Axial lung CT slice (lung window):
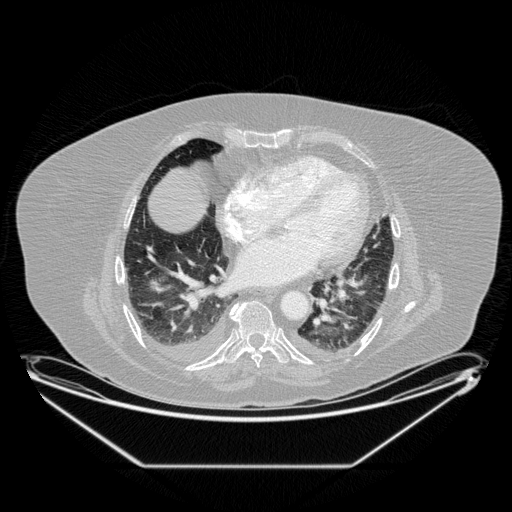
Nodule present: yes
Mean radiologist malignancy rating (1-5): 4.25